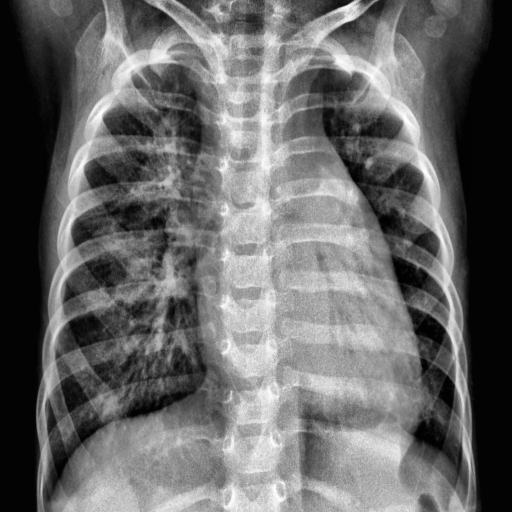
Finding: PNEUMONIA